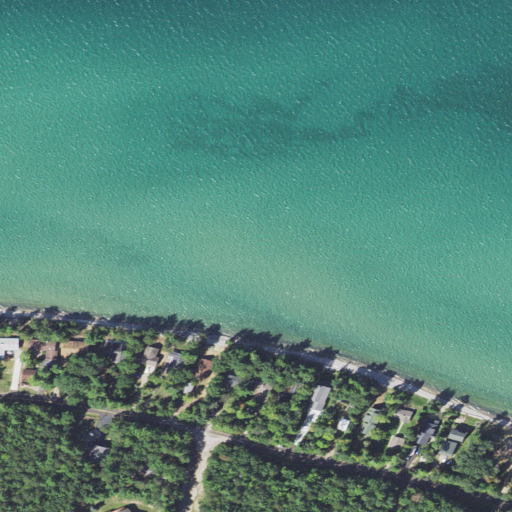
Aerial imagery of cape in Michigan named Cordwood Point containing open water, low intensity development, mixed forest, open development, barren land, medium intensity development, and evergreen forest